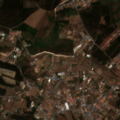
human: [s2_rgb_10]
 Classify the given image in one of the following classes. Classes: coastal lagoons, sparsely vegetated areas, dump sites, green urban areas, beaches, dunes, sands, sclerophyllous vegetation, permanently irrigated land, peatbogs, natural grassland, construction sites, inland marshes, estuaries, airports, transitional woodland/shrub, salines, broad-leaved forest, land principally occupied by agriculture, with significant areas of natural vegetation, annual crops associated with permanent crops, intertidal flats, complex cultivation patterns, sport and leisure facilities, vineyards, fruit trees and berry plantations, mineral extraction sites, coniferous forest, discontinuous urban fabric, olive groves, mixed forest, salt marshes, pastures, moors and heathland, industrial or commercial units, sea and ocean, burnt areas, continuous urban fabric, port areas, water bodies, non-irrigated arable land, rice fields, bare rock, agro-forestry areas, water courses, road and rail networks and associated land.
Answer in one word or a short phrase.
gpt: discontinuous urban fabric, complex cultivation patterns, land principally occupied by agriculture, with significant areas of natural vegetation, coniferous forest, mixed forest, transitional woodland/shrub